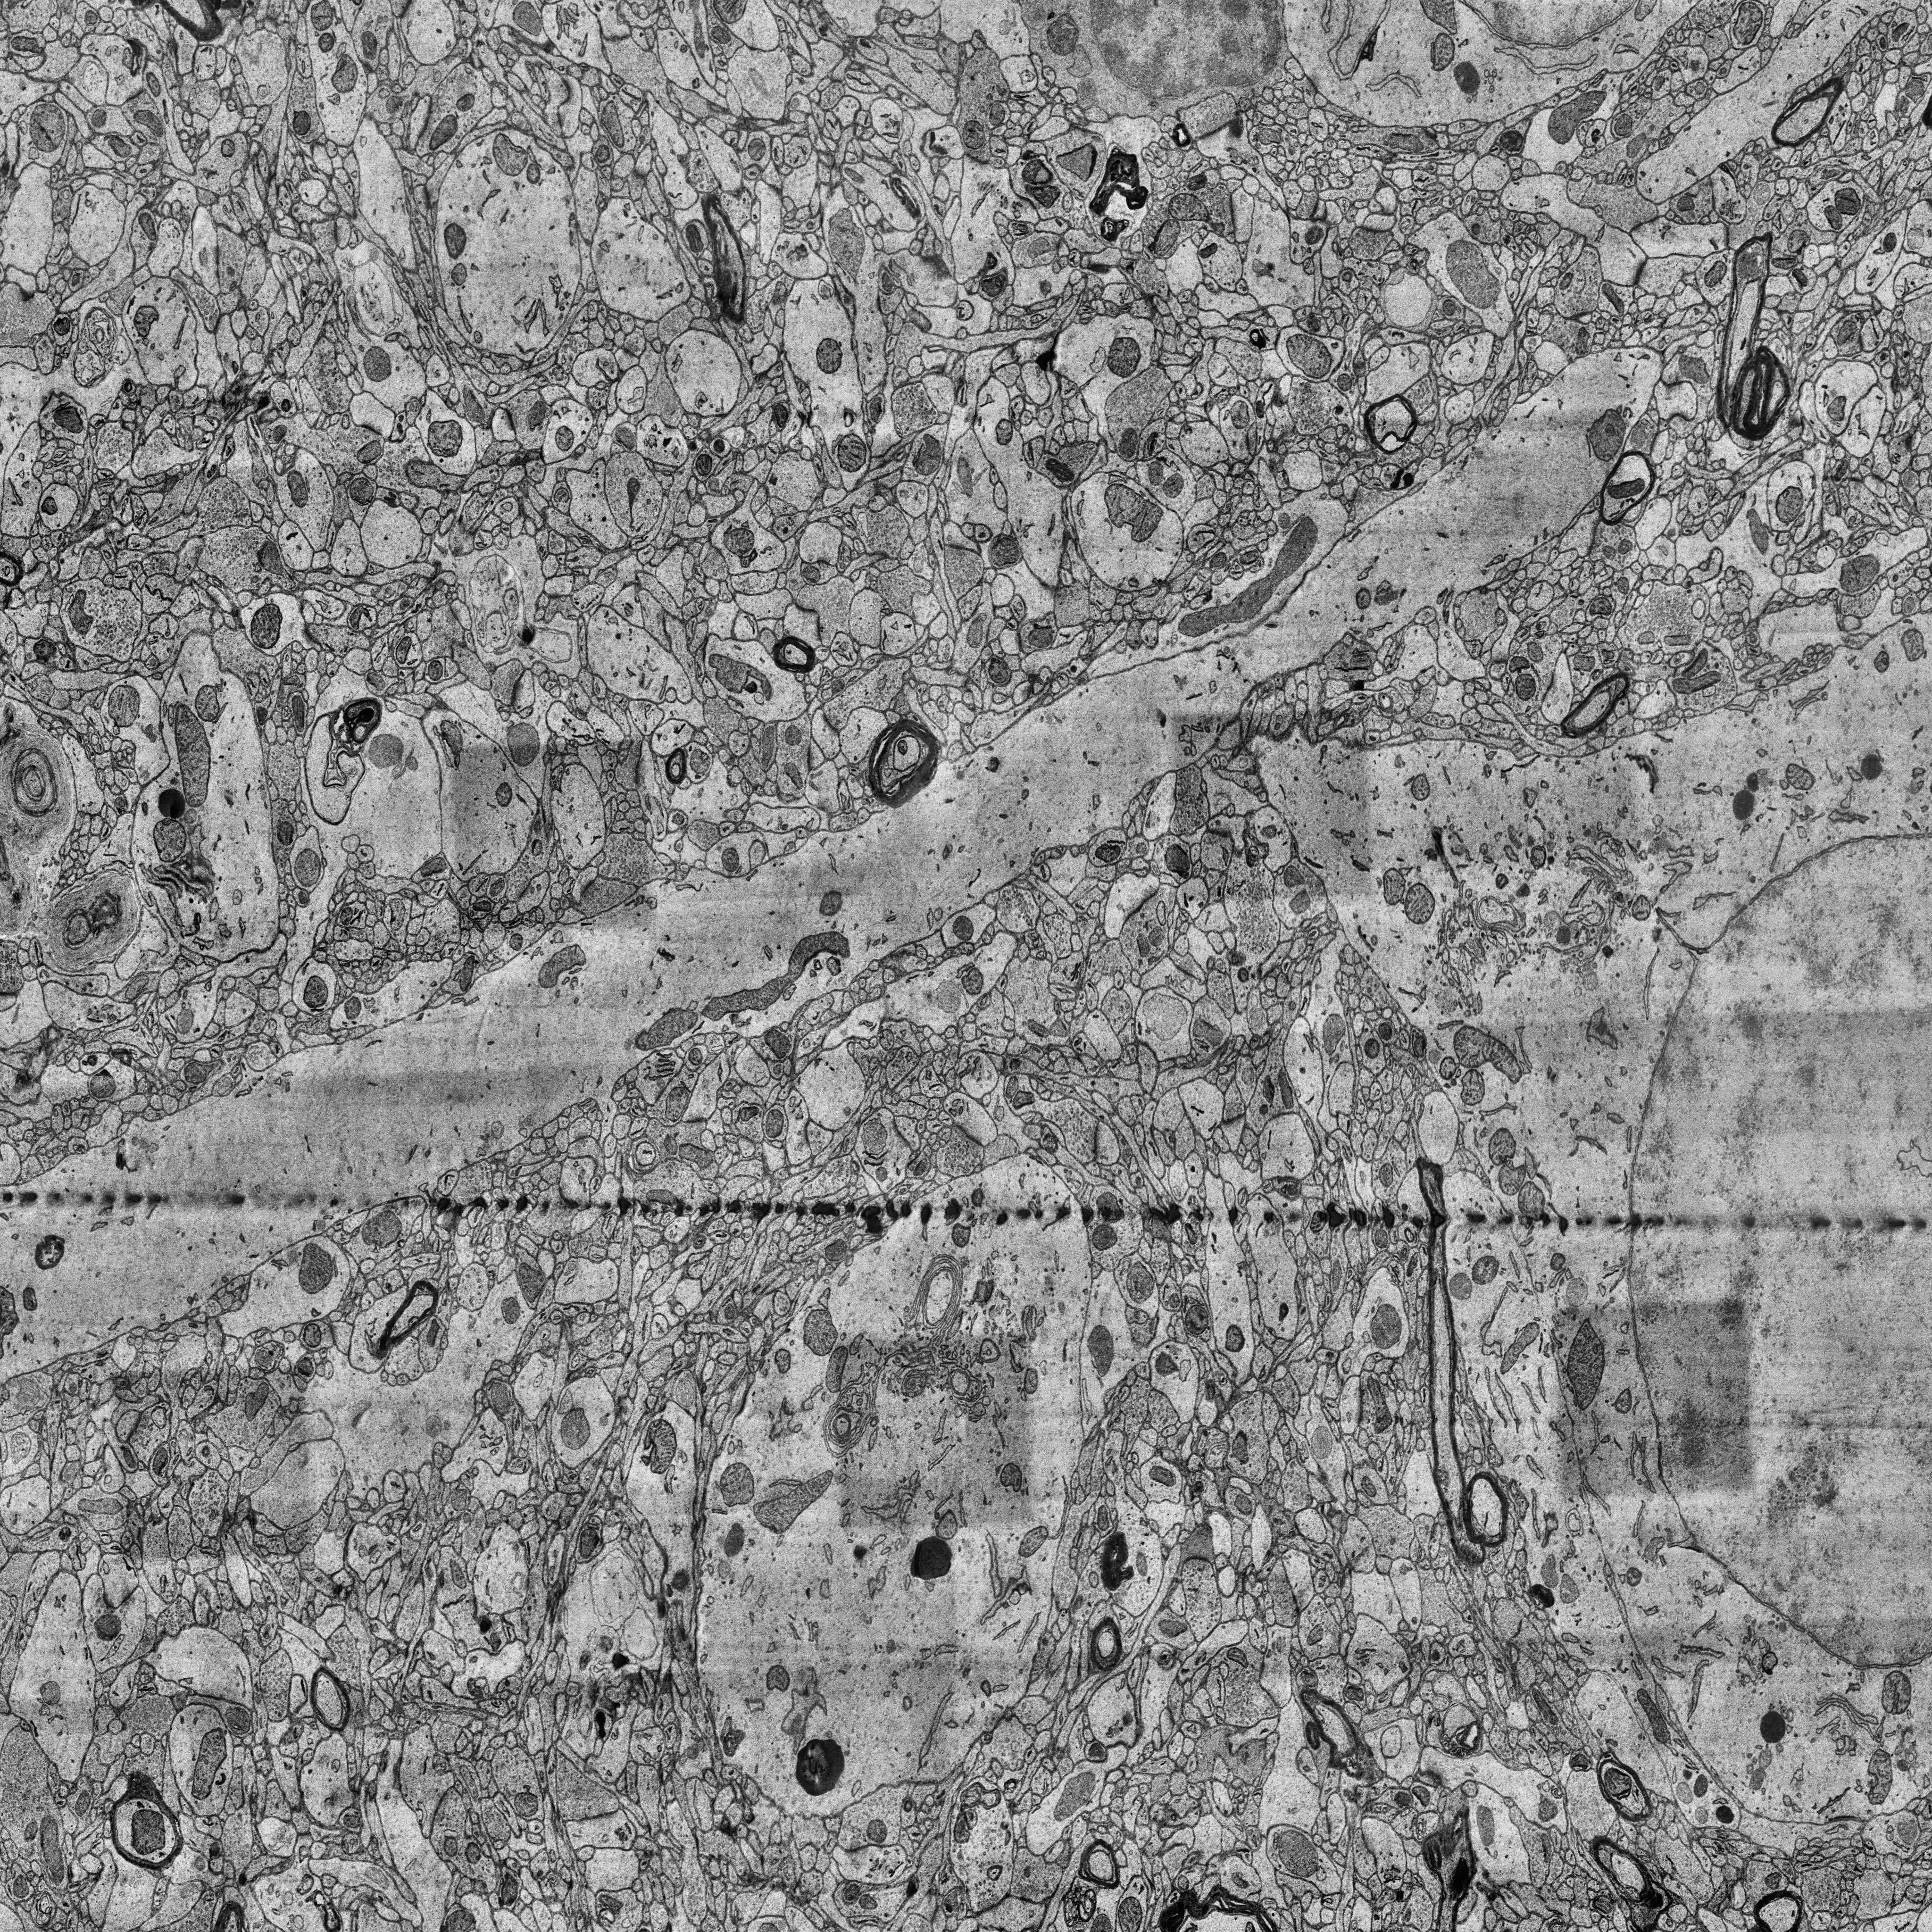
Electron microscopy slice of human cortex tissue
Slice depth (z): 309
Mitochondria instances in slice: 406